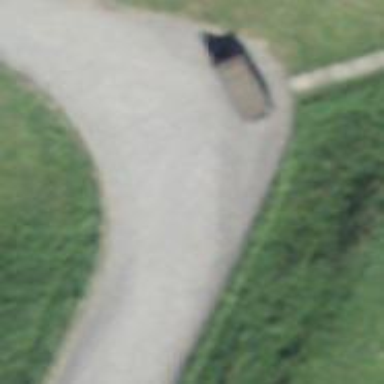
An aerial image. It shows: Smoothly paved residential road.